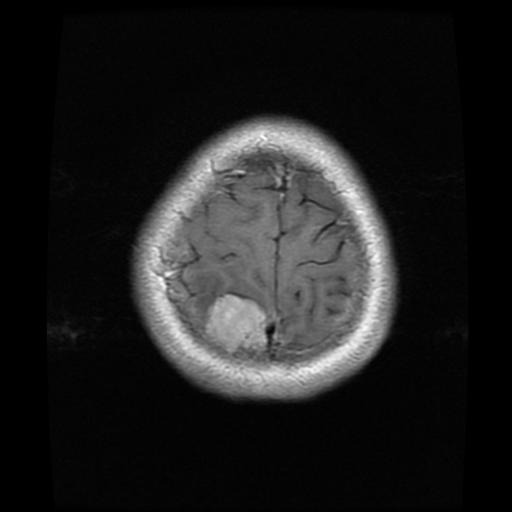
Label: meningioma